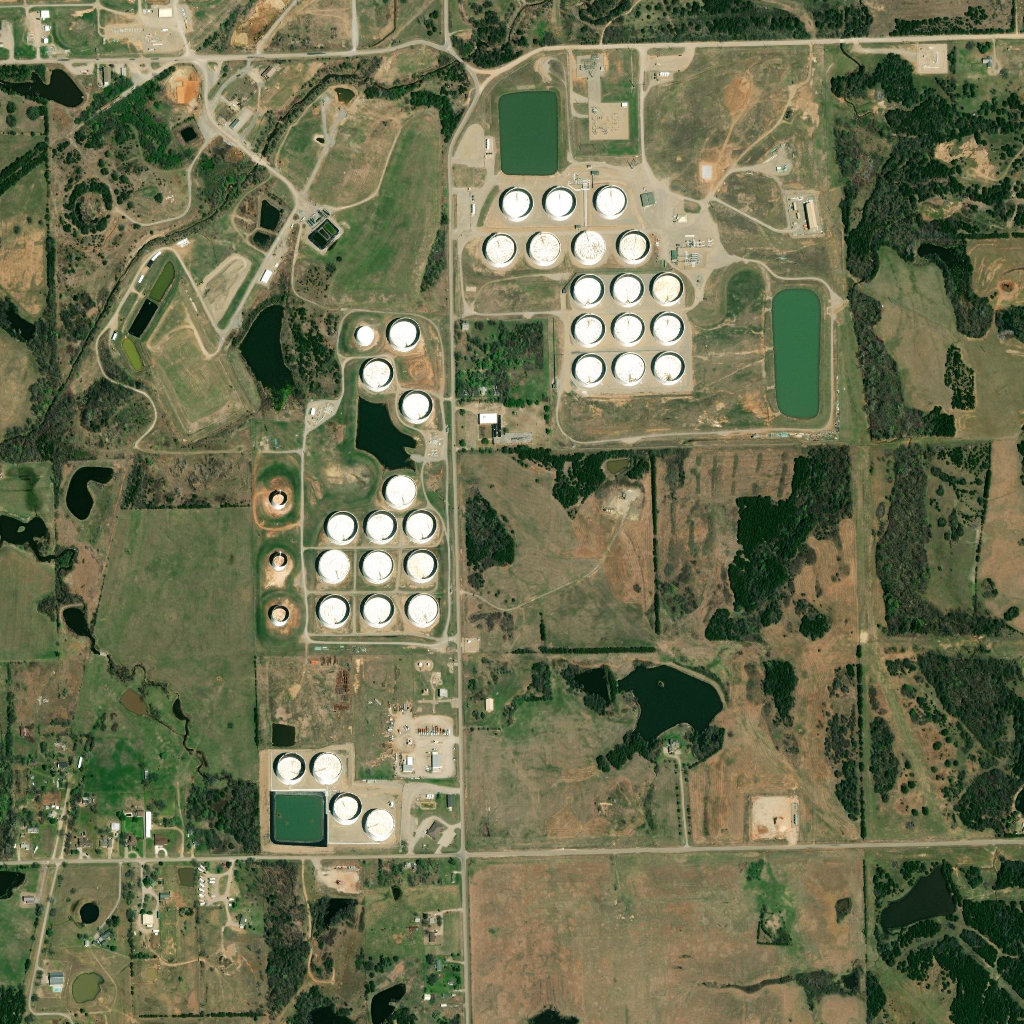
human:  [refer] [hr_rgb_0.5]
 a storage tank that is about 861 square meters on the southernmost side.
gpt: <box>[[36, 79, 38, 81, 0]]</box>